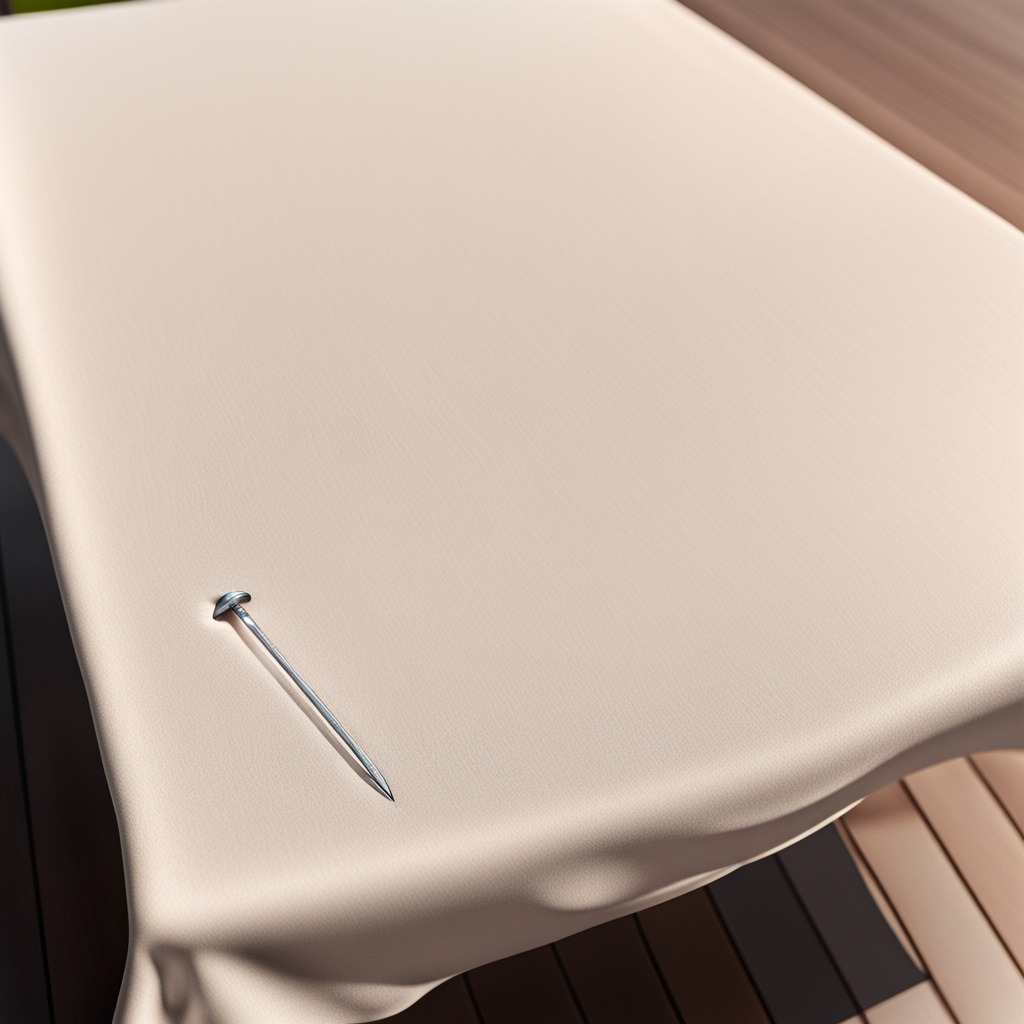
A iron nail lies on the wooden table.